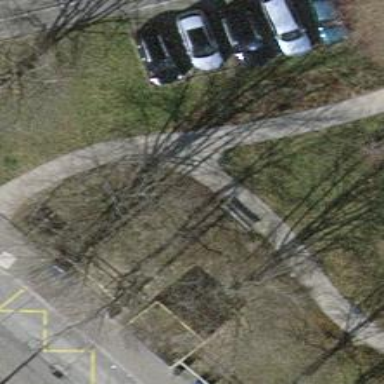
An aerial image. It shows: Brown bench in the vicinity.